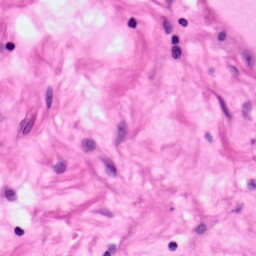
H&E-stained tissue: Pancreatic